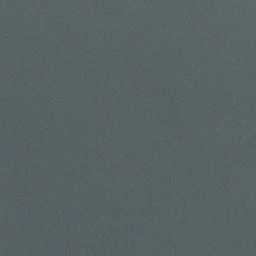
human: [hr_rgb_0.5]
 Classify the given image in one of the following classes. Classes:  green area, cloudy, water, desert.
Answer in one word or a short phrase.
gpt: cloudy